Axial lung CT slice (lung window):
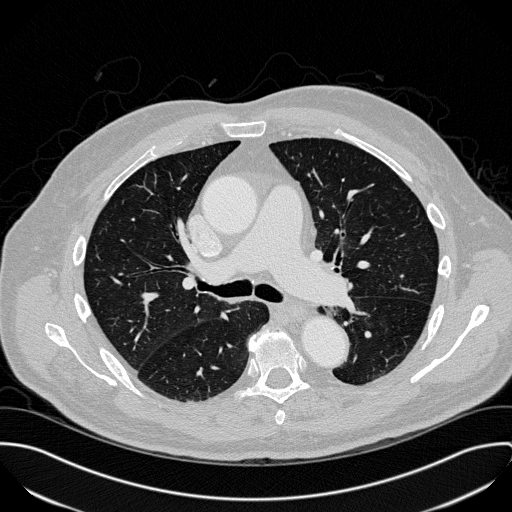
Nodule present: no